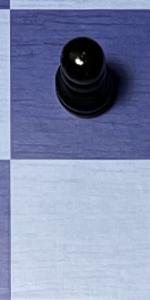
Label: Empty